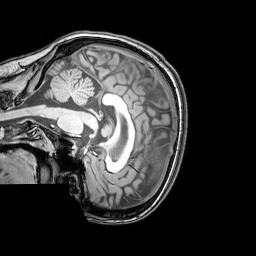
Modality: T1w
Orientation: sagittal
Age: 25
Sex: female
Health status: healthy
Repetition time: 0.081 s
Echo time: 0.037 s